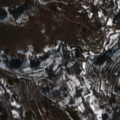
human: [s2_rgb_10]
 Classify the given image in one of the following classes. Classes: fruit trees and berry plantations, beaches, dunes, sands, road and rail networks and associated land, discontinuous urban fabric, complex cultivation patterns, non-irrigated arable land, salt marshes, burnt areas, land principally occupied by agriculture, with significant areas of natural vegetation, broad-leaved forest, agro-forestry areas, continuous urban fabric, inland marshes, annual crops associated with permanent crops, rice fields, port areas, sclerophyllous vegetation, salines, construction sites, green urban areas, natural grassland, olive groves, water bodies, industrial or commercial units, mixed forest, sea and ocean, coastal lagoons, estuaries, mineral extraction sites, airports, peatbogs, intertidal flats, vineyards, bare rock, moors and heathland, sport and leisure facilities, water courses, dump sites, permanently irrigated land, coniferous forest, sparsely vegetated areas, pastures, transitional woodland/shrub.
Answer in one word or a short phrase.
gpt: complex cultivation patterns, land principally occupied by agriculture, with significant areas of natural vegetation, broad-leaved forest, natural grassland